Question: I have implement the jQuery Validation plugin on my website. When I click on Submit Button without filling required text box, then required field message displays many times.
Like I am clicking on Submit button three times, then message displays three times. It should only display only one time.
'''
$(document).ready(function()
{
$("#frm").validate(
{
rules : {
cat_name : {
required: true
},
cat_description : {
required : true
}
},
messages : {
cat_name : {
required:"<br />Please enter category name"
},
cat_description : {
required:"<br /> Please enter category description"
}
}
});
});
'''
'''
<table width="99%" cellspacing="6" cellpadding="3" border="0" align="right">
<form method="post" action="save_livefeed_categories.php" class="cmxform" id="frm" name="frm">
<tbody>
<tr>
<td><div align="center" class="venueError" id="venueError"></div></td>
</tr>
<input type="hidden" value="0" id="update" name="update">
<input type="hidden" value="" id="cat_id" name="cat_id">
<tr>
<td height="10" colspan="2"></td>
</tr>
<tr>
<td width="22%" height="25" bgcolor="#FFFFFF"><strong>Category Name :</strong></td>
<td width="50%" bgcolor="#FFFFFF"><input type="text" value="" id="cat_name" name="cat_name"></td>
</tr>
<tr>
<td width="22%" height="25" bgcolor="#FFFFFF"><strong>Category Description :</strong></td>
<td width="50%" bgcolor="#FFFFFF"><textarea cols="35" rows="8" id="cat_description" name="cat_description"></textarea></td>
</tr>
<tr>
<td bgcolor="#FFFFFF" align="right"></td>
<td bgcolor="#FFFFFF" align="left">
<input type="image" name="Save" id="Save" src="images/bt_save.gif">
&nbsp;&nbsp;
<input type="image" style="cursor:pointer" onclick="javascript:window.location.replace('livefeed_categories.php'); return false;" src="images/bt_cancel.gif">
</td>
</tr>
</tbody>
</table>
</form>
'''

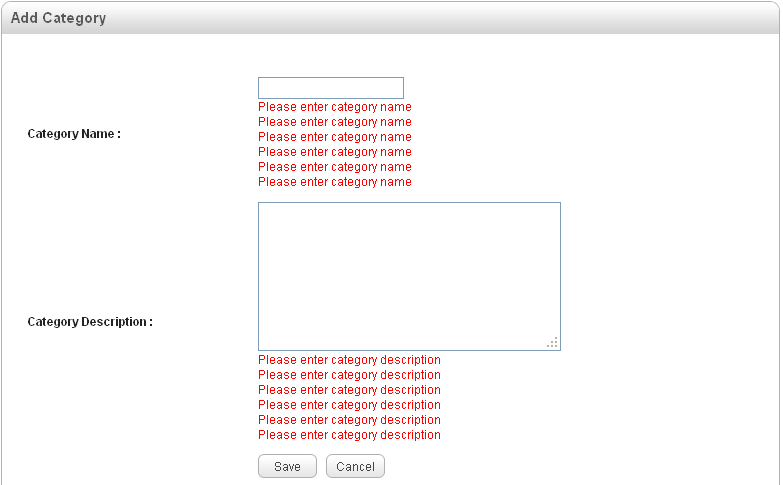
Answer: this is happened because i have added '<form>' tag inside the '<table>' tag. now its working fine.
Thanks for your time.